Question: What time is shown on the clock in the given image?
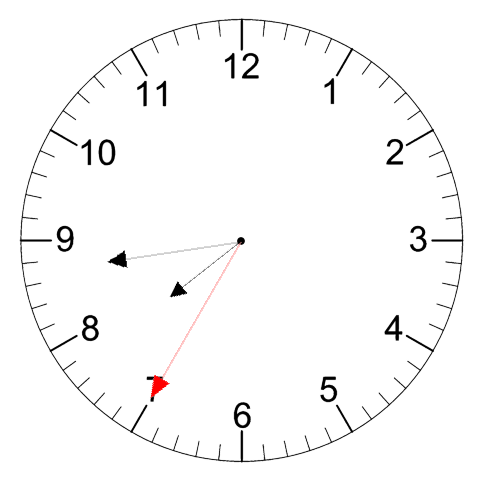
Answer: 07:43:35